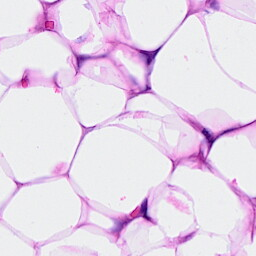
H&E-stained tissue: Breast